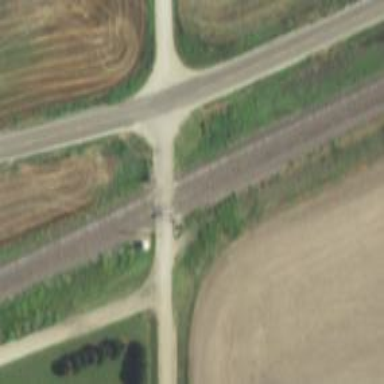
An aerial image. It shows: Railway level crossing.